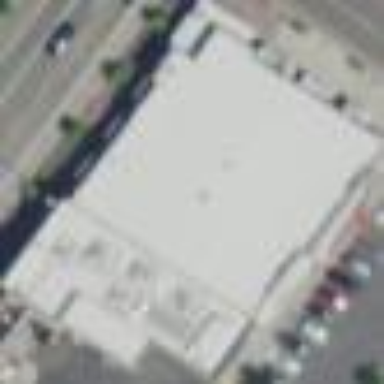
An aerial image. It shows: Commercial building housing supermarket.